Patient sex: M
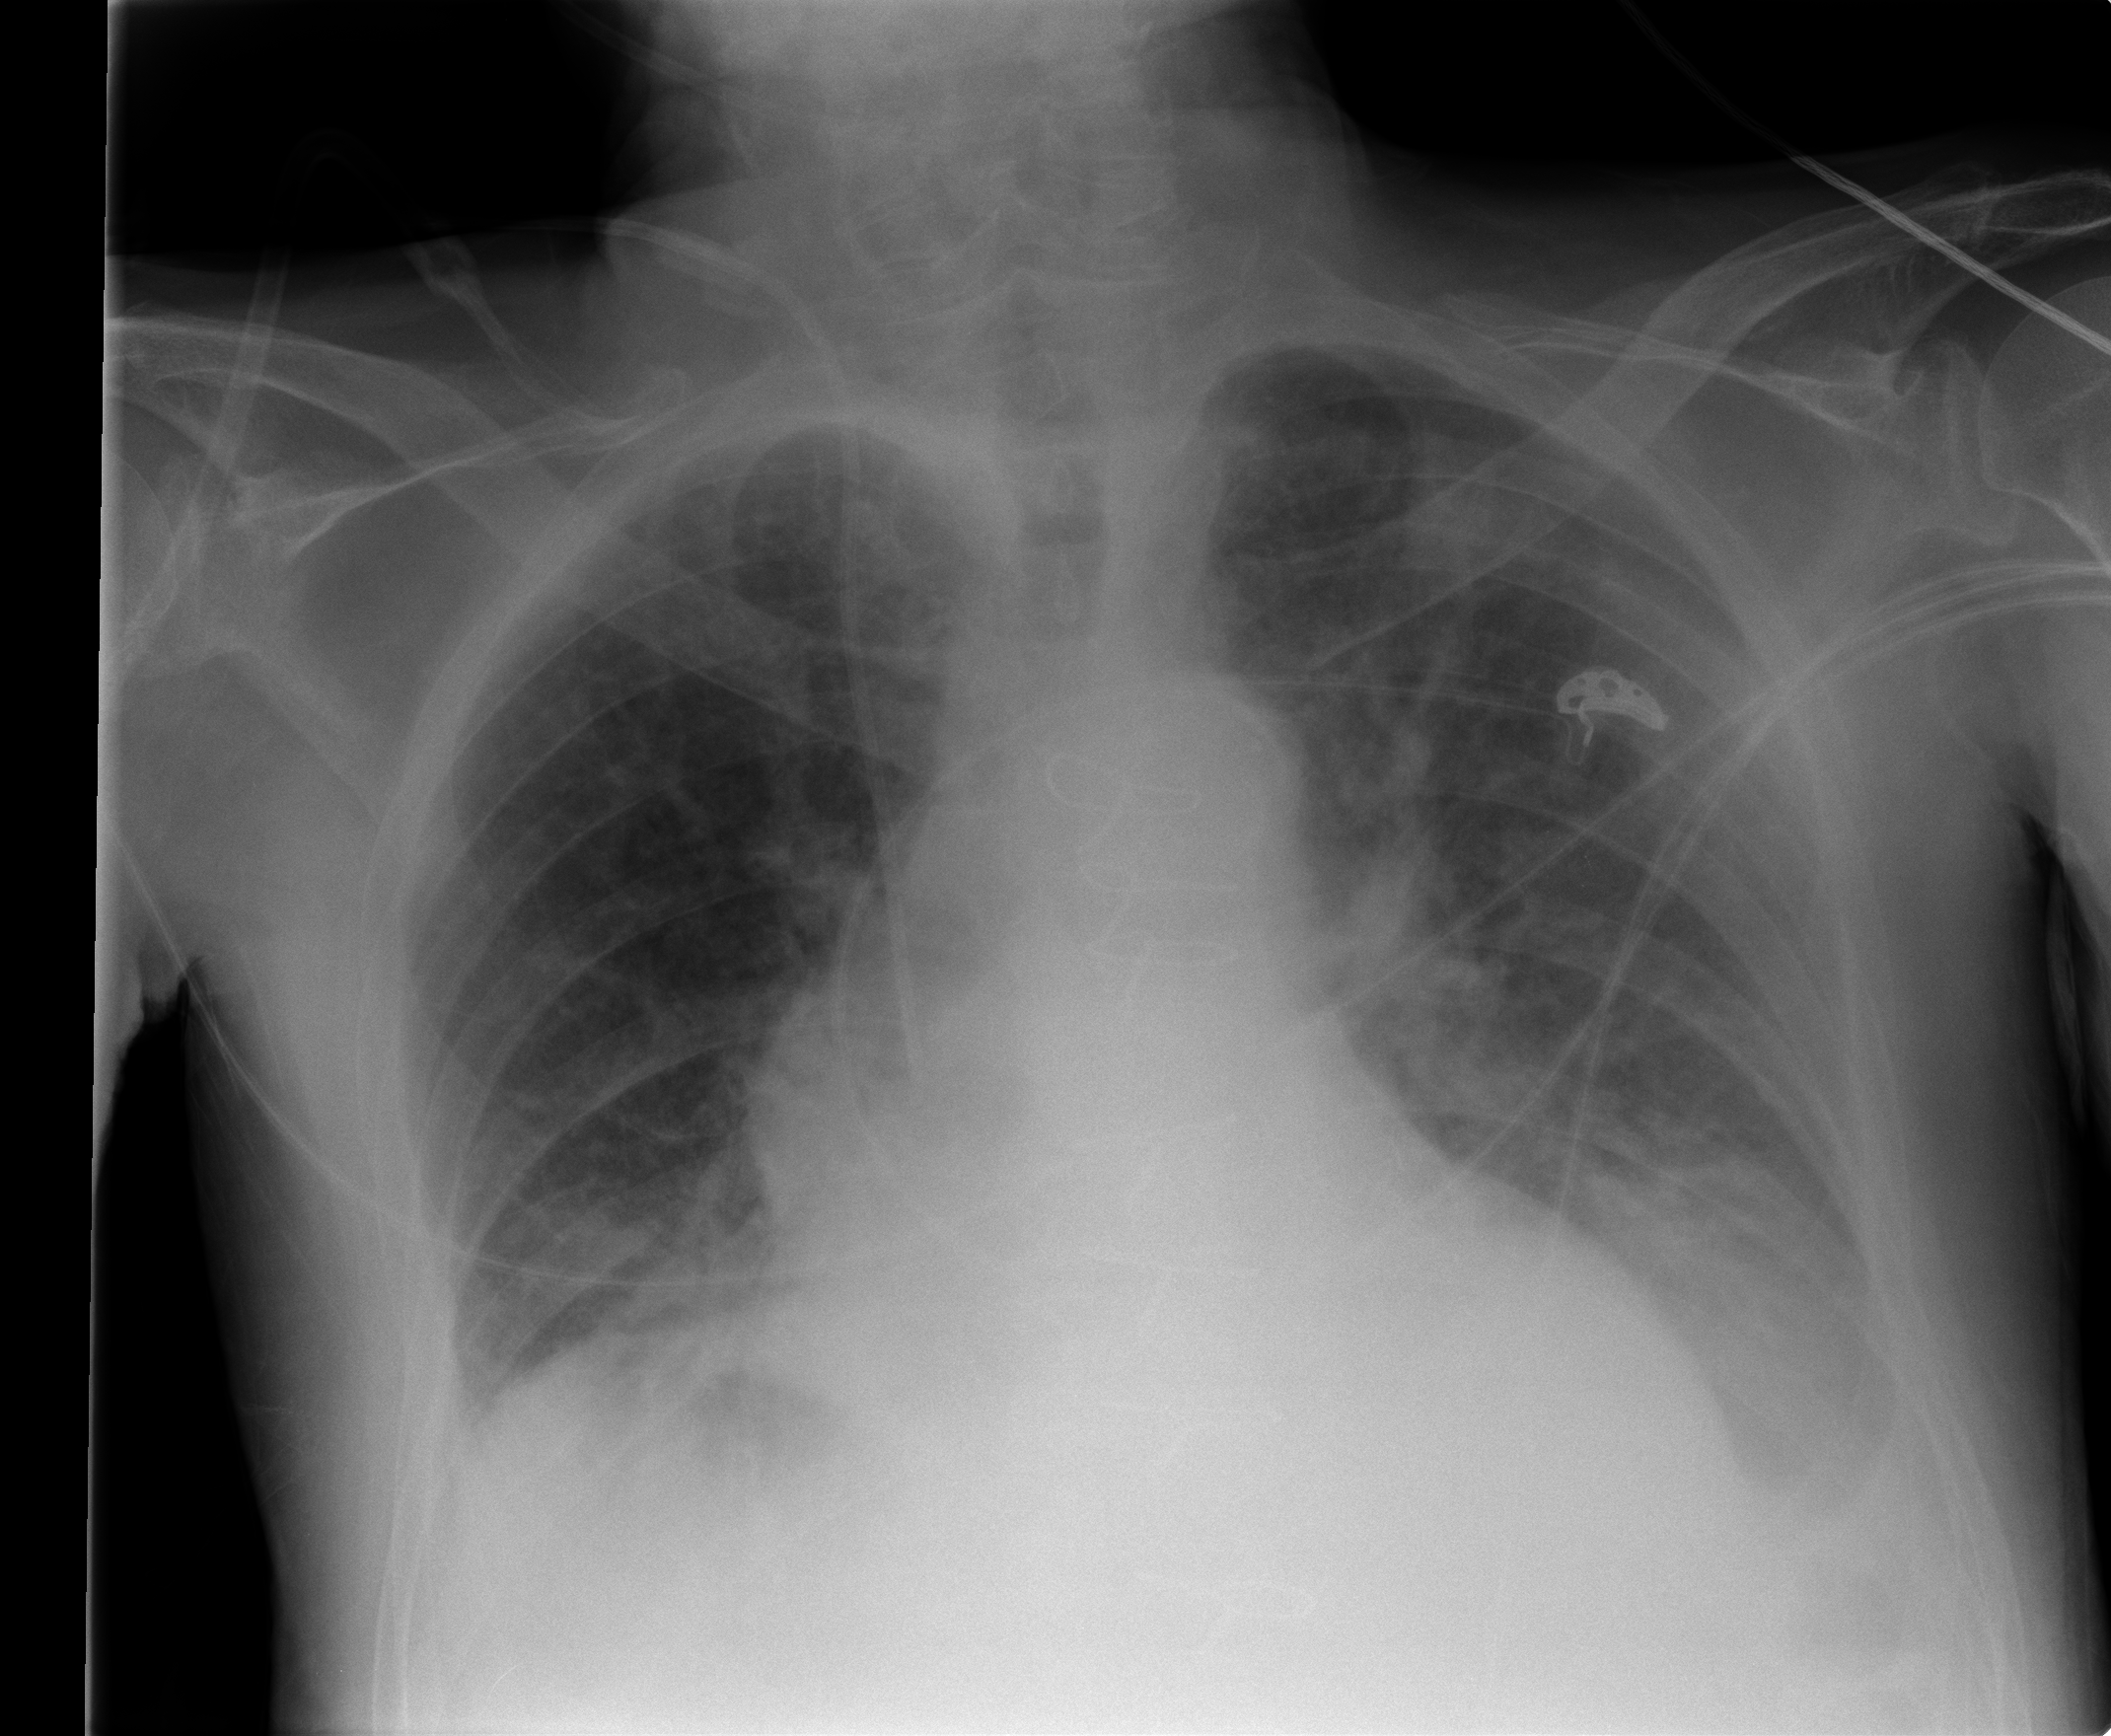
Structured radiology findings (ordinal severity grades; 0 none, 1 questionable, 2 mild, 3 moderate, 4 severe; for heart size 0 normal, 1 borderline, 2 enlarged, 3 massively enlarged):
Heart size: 1
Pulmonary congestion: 2
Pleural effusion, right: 2
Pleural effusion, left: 2
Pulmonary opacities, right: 0
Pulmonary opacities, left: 0
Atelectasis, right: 2
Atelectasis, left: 2